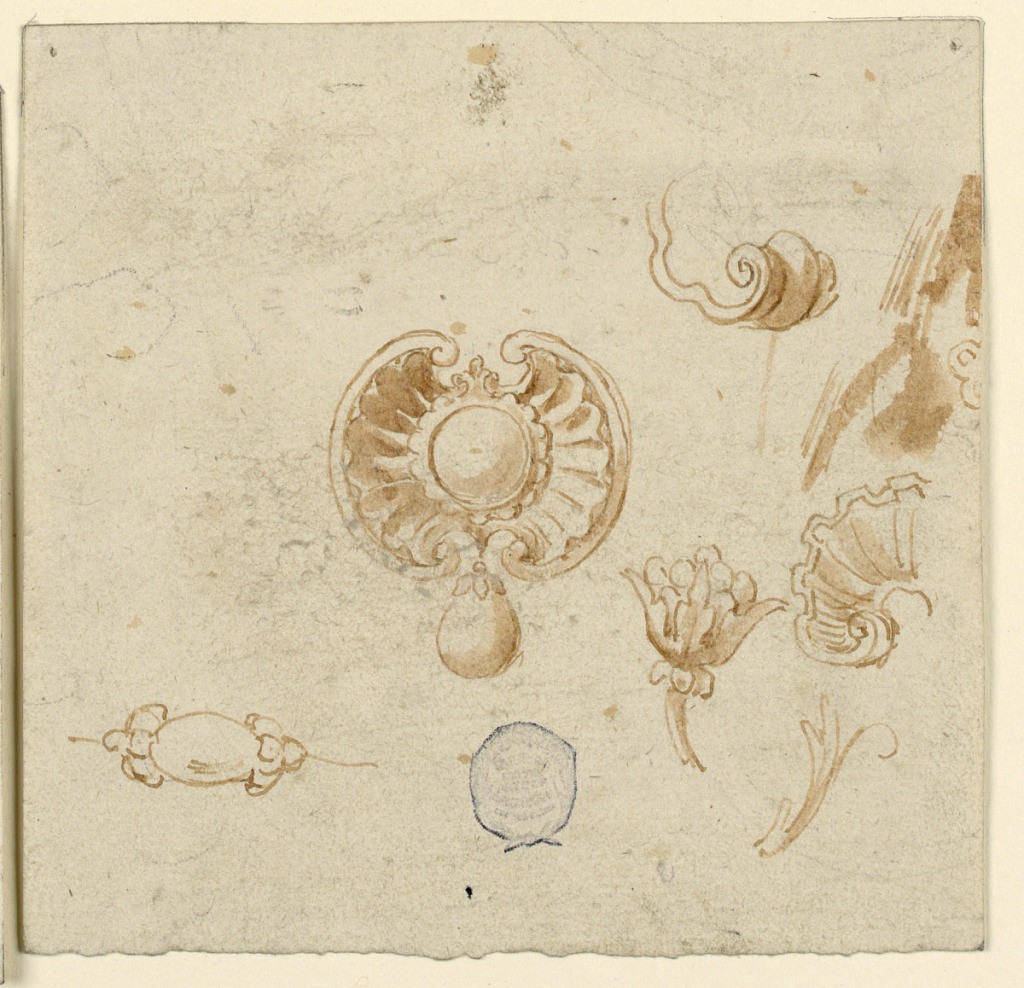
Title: Brooch Design
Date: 16th century
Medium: Graphite, pen and ink, brush and sepia on paper
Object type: Drawing
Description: In the center, a project for a brooch with a round stone framed by a calyx, with a palmette on top and shell-like wings. Hanging from this, a pearl. Surrounding sketches of shells and floral motifs.